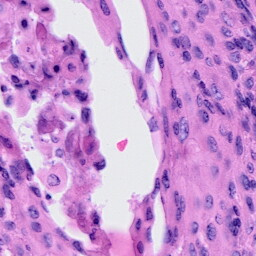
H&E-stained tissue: Cervix